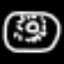
Label: donut